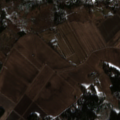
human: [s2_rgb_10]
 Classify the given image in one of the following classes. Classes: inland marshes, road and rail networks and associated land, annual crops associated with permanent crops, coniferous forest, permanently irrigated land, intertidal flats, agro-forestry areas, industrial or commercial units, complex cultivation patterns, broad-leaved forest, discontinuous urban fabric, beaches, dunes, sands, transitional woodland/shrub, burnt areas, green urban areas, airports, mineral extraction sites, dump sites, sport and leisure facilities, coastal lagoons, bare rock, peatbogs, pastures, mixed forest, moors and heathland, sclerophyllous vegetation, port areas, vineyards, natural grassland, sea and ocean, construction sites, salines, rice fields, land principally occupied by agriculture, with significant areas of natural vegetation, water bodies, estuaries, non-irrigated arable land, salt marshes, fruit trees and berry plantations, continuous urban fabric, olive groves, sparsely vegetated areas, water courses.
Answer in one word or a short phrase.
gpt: non-irrigated arable land, broad-leaved forest, mixed forest